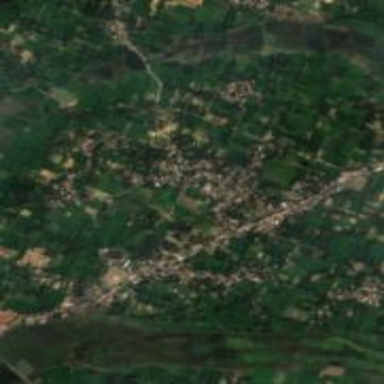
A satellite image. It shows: Village.